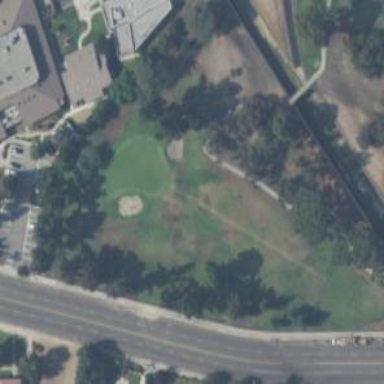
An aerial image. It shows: View of golf hole.